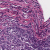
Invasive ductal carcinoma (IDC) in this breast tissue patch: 1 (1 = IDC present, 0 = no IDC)